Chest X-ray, AP view. Patient: 18 years old, sex M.
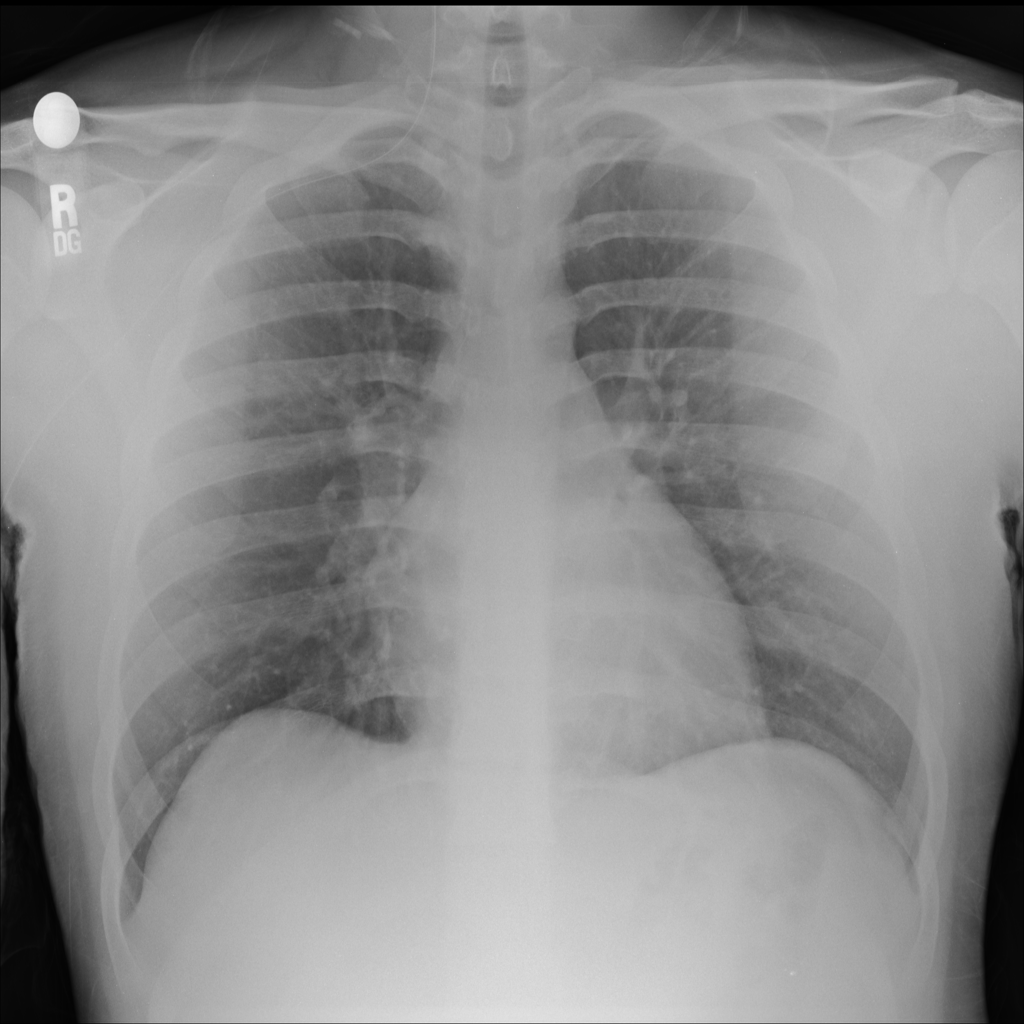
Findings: No Finding